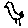
Label: bird